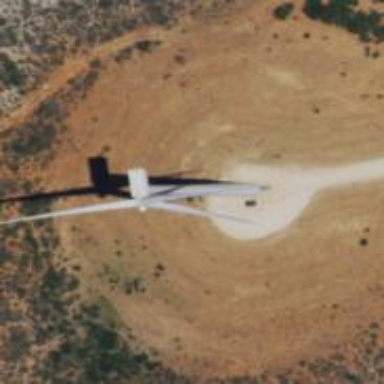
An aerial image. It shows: Wind generator using horizontal axis wind turbines.